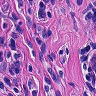
Metastatic tissue present: yes